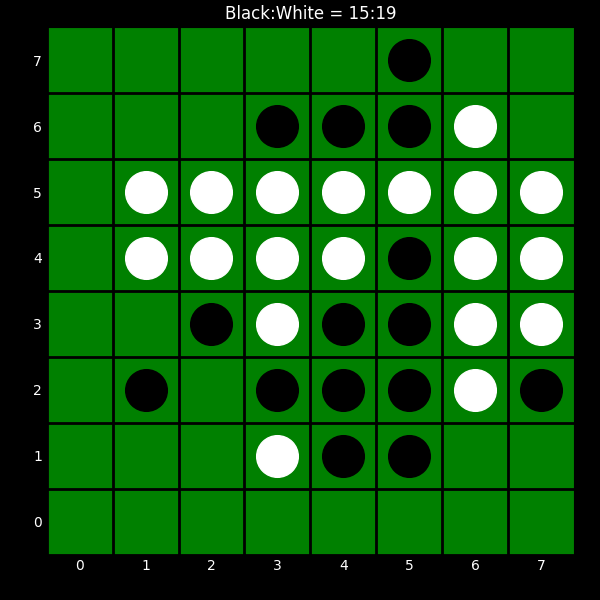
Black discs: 15
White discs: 19